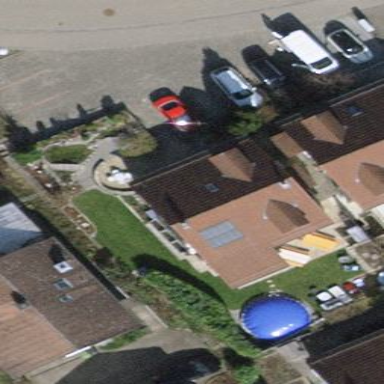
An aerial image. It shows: Gabled house with the roof oriented across.